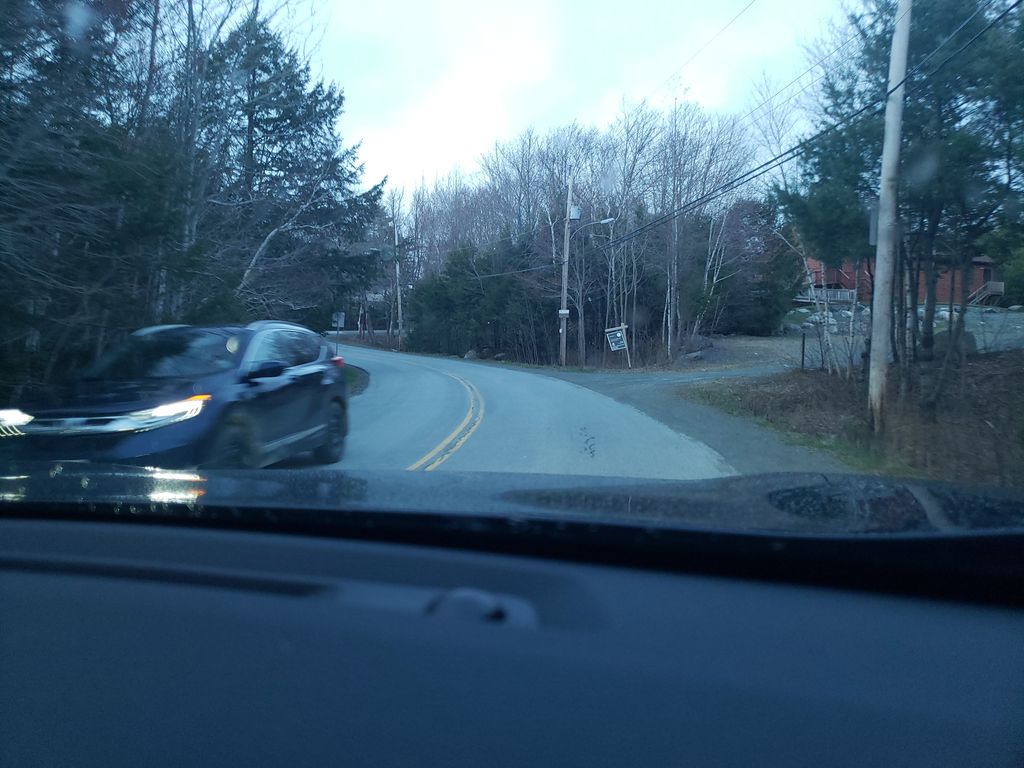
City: halifax